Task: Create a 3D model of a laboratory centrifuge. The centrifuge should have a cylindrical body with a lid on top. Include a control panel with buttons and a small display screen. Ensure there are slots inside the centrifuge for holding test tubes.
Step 365:
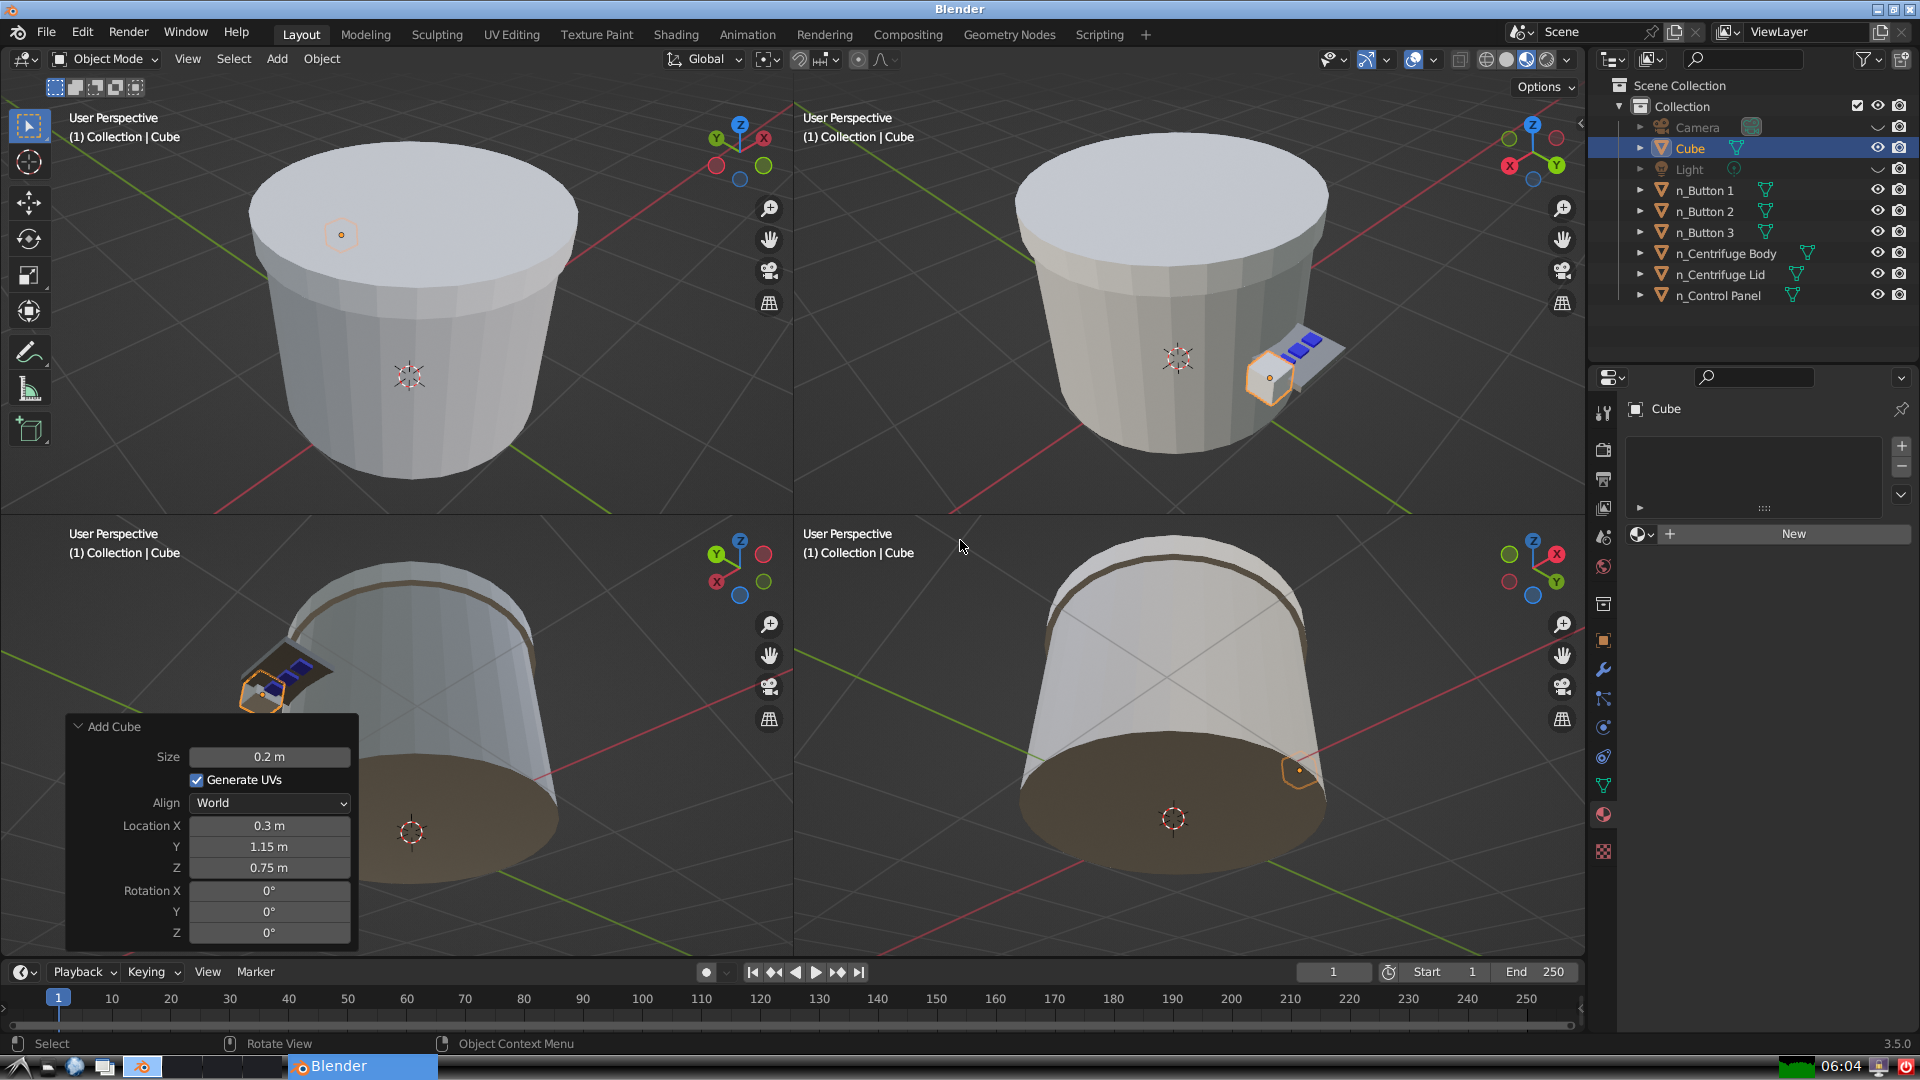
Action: {"key_press": ['Ctrl, Home']}